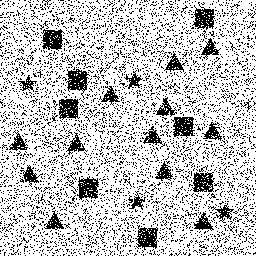
Squares: 8
Triangles: 12
Stars: 4
Total shapes: 24